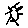
Label: sun